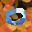
Label: 0